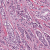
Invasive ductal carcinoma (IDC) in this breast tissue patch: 1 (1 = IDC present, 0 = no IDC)